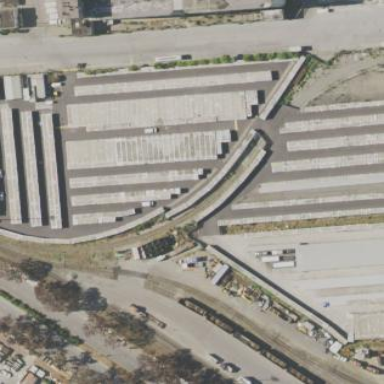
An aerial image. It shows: Storage rental shop.